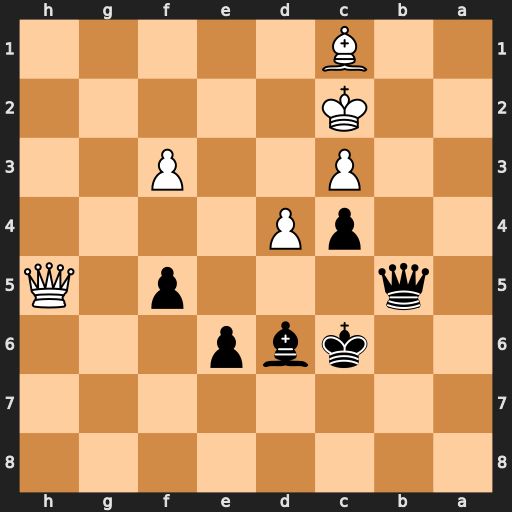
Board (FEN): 8/8/2kbp3/1q3p1Q/2pP4/2P2P2/2K5/2B5
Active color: b
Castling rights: -
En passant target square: -
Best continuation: Qb3+ Kd2 Bf4+